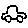
Label: car